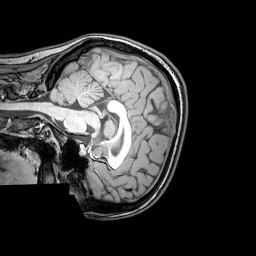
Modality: T1w
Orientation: sagittal
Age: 20
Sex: female
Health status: healthy
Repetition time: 0.081 s
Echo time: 0.037 s